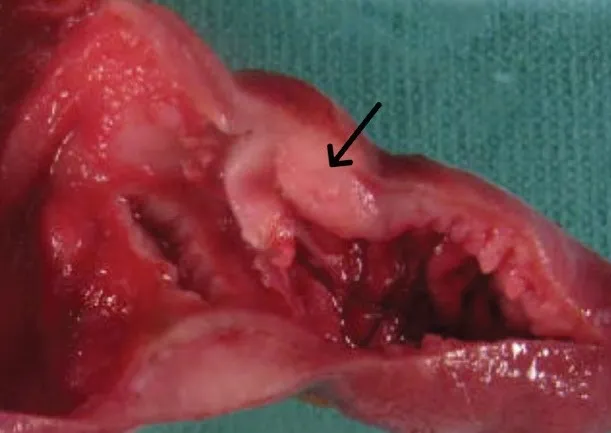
Segment of small intestine with prominent wall thickening and stricture formation (arrow).
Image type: medical_photograph (other_medical_photograph)